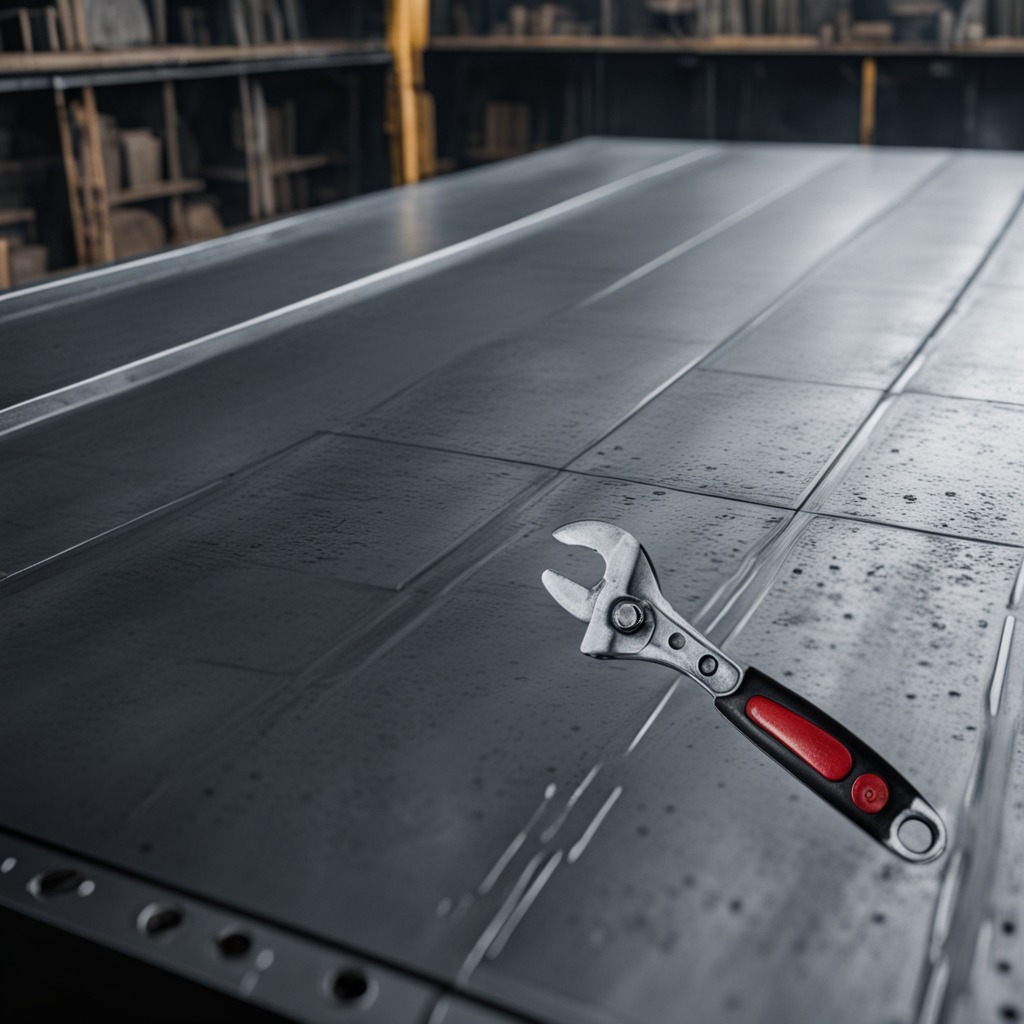
An wrench is lying on a cold steel table in a mining workshop.